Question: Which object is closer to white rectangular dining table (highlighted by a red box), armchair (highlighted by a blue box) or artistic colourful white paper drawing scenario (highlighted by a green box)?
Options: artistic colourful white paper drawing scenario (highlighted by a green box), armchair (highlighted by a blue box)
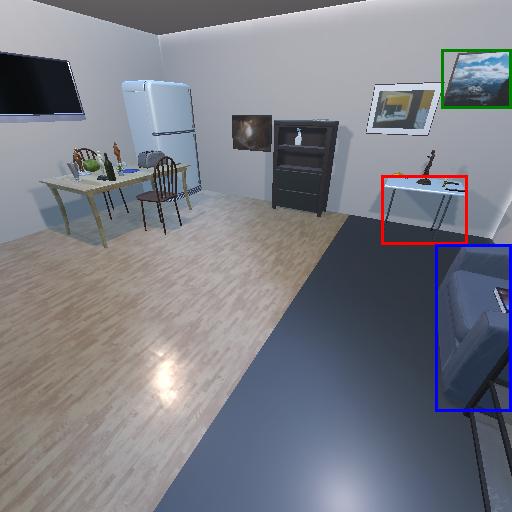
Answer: artistic colourful white paper drawing scenario (highlighted by a green box)